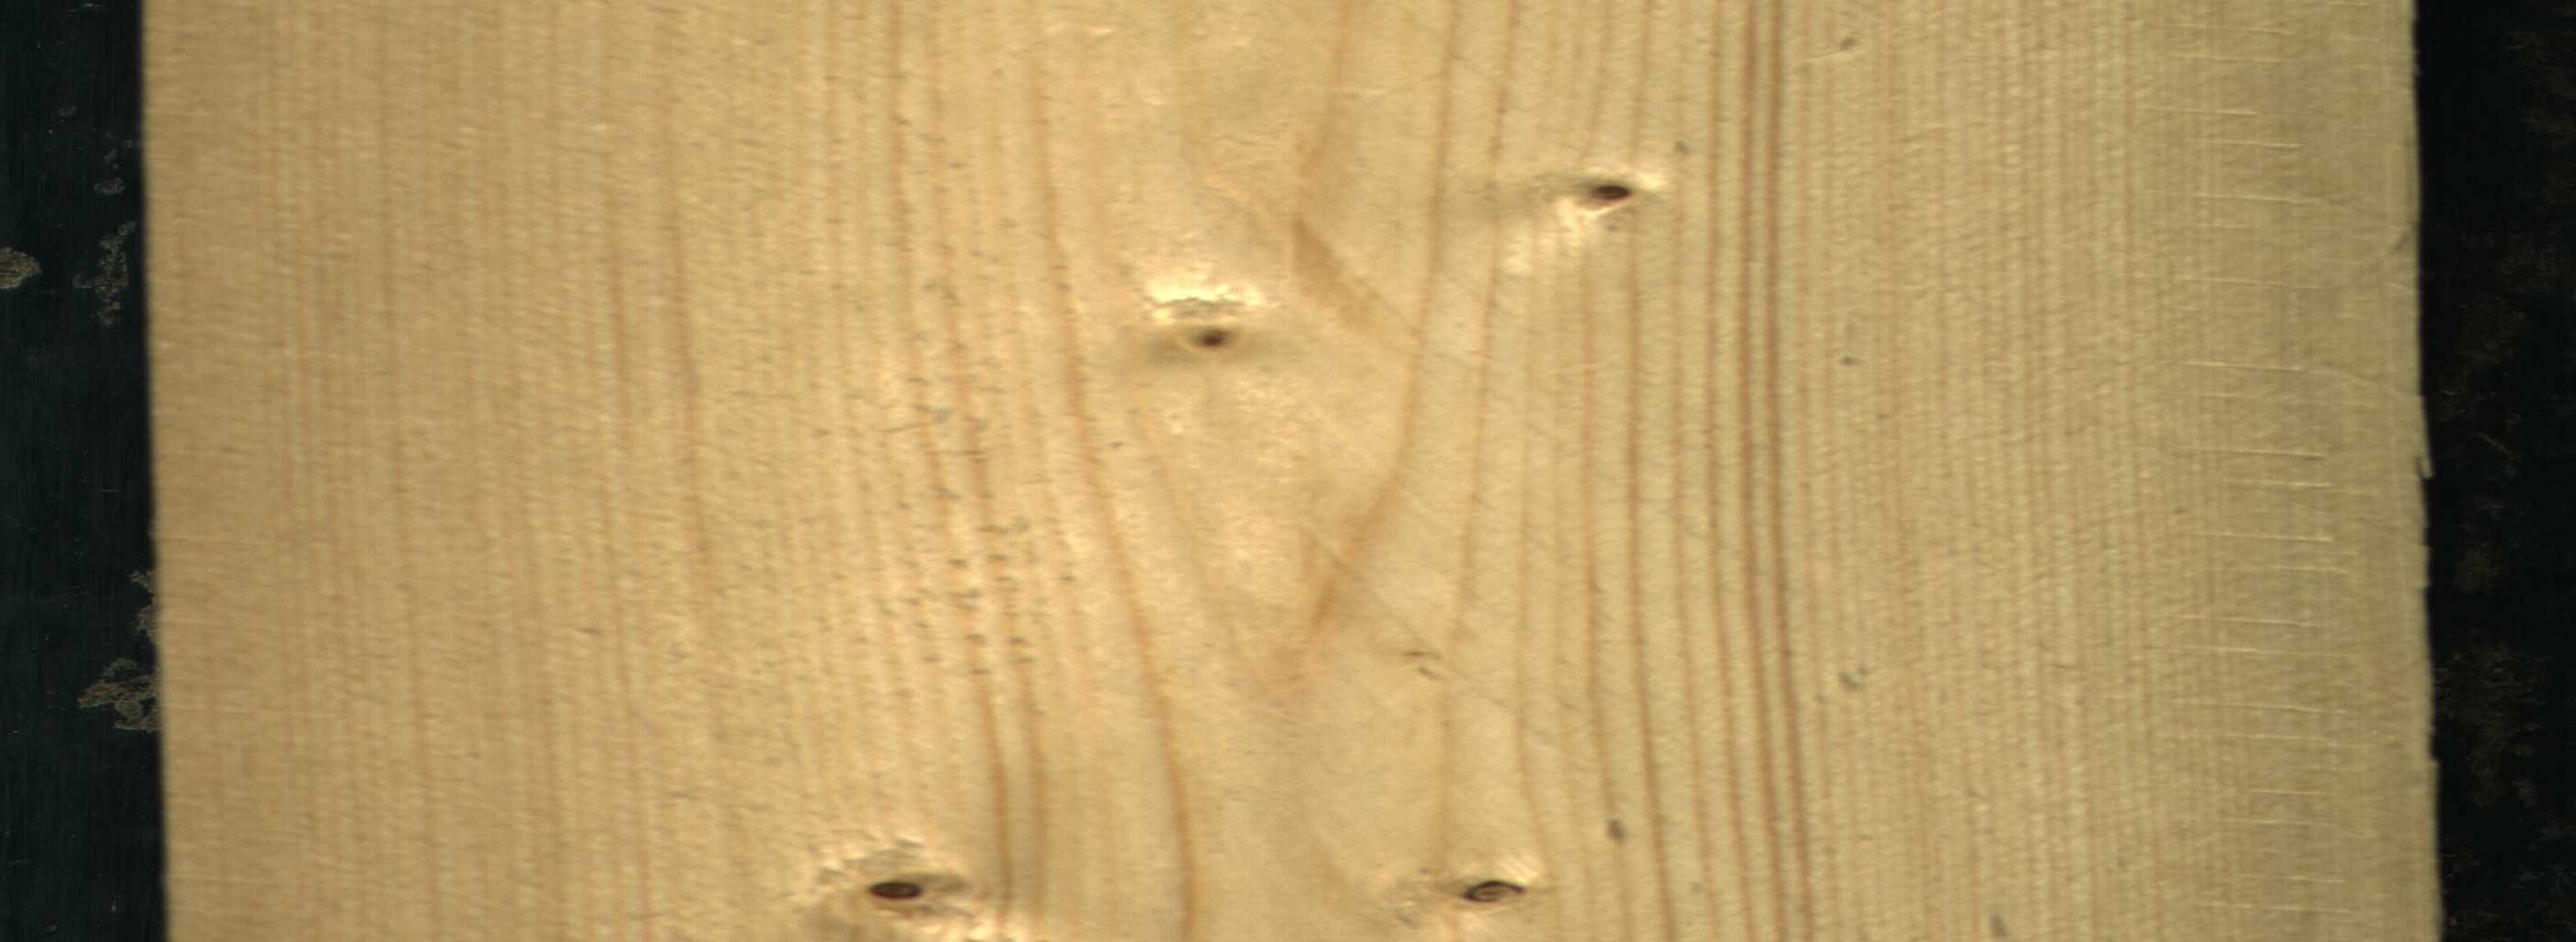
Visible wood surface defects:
Dead_Knot
Dead_Knot
Live_Knot
Live_Knot